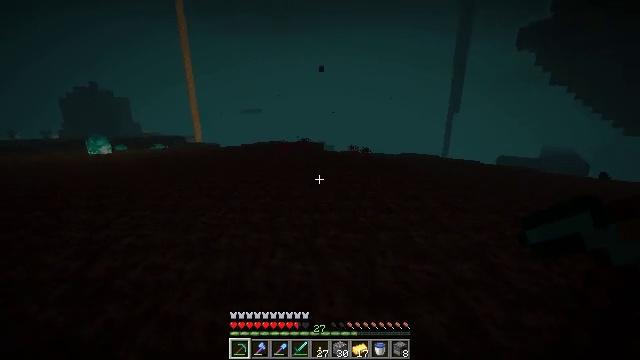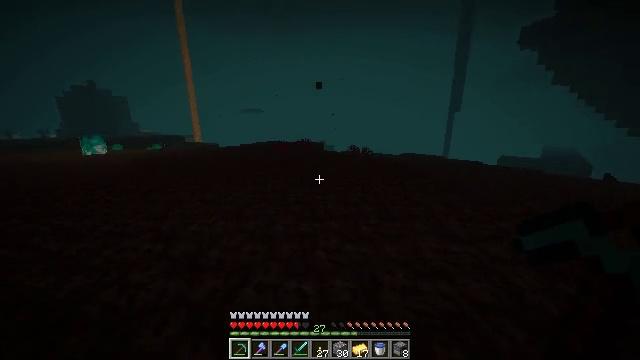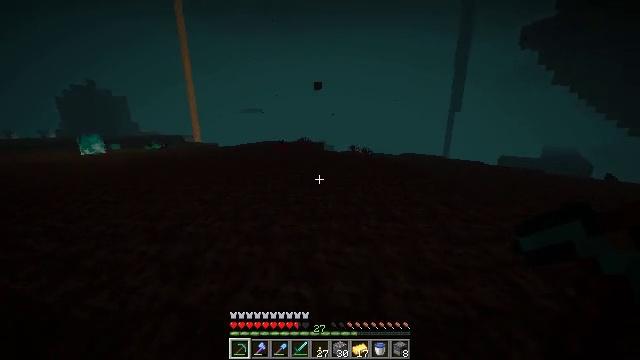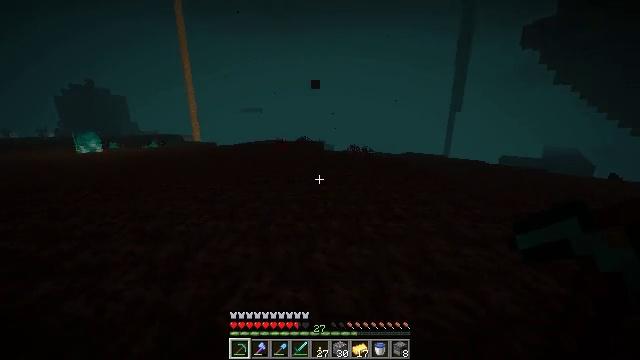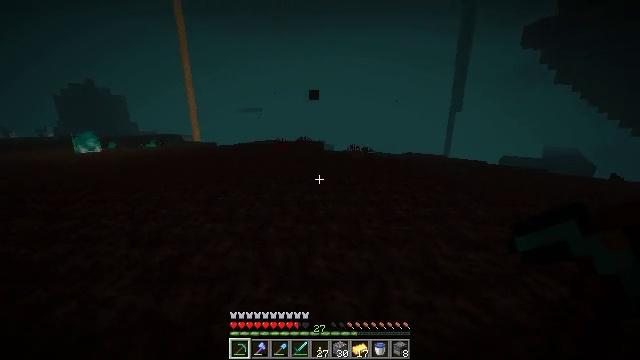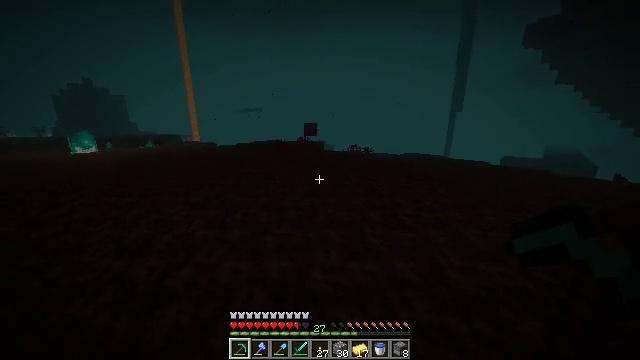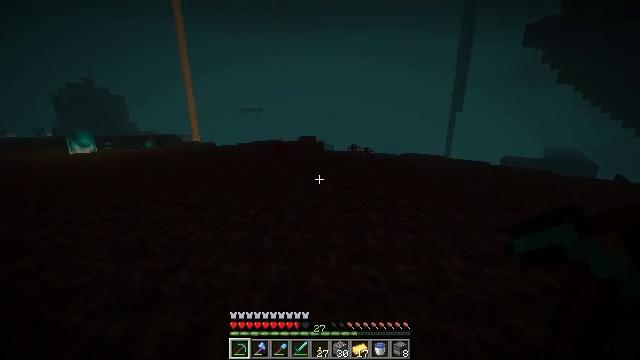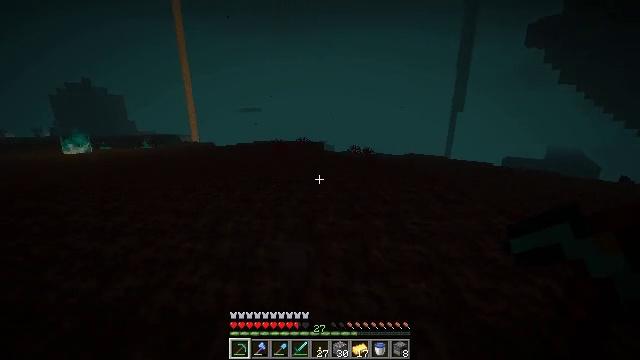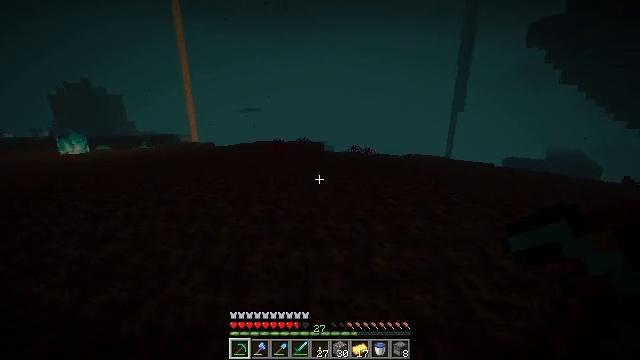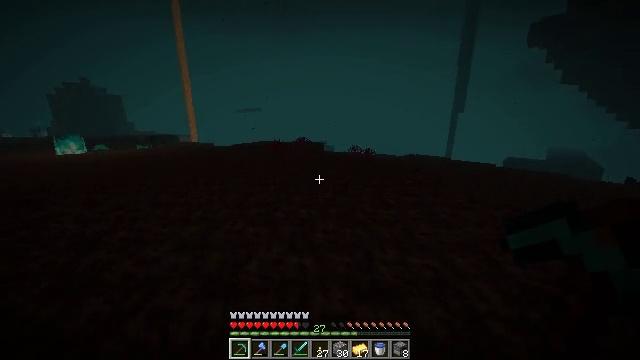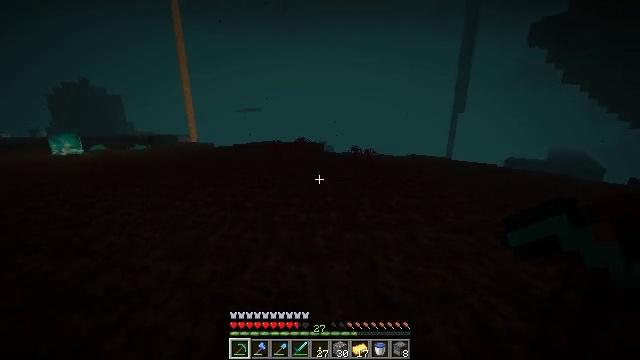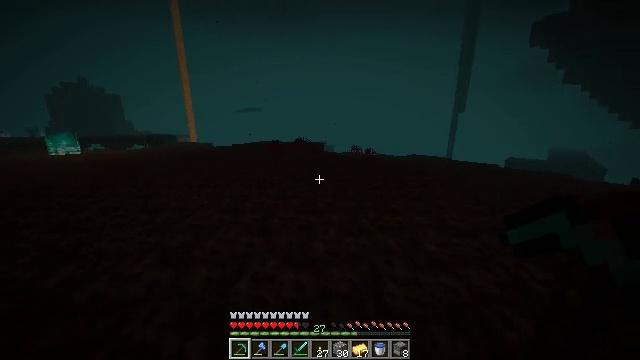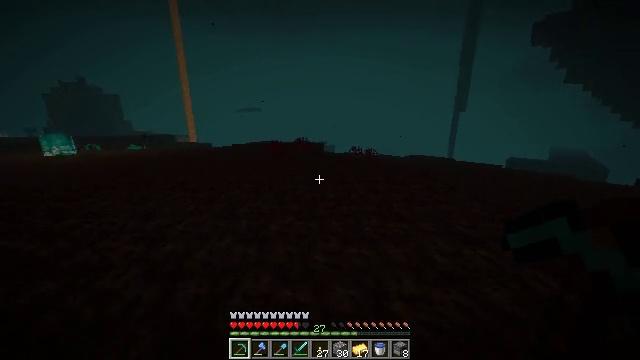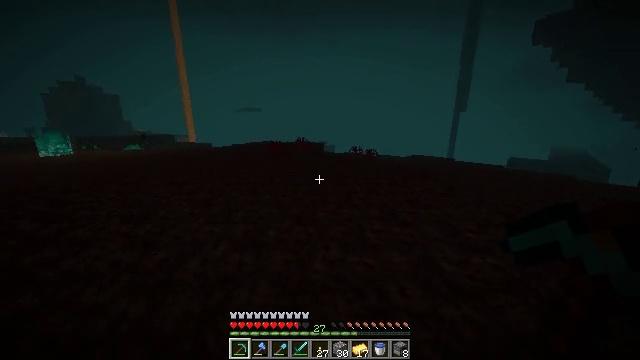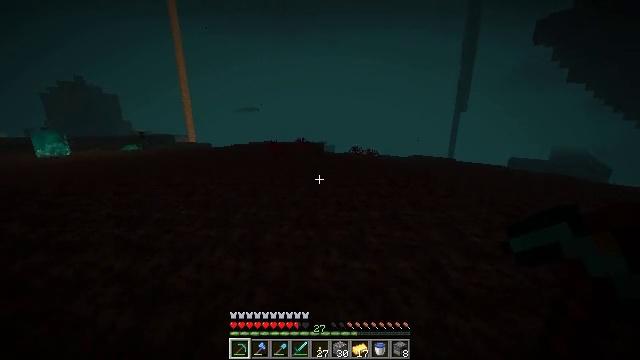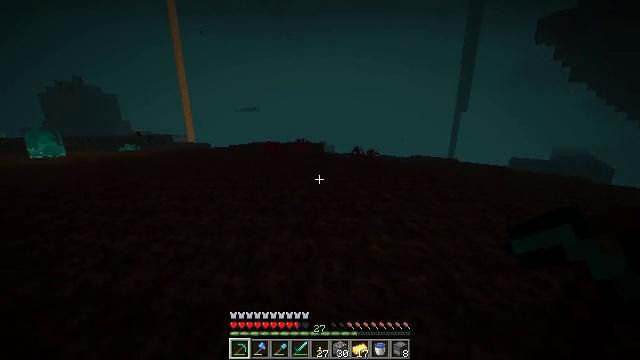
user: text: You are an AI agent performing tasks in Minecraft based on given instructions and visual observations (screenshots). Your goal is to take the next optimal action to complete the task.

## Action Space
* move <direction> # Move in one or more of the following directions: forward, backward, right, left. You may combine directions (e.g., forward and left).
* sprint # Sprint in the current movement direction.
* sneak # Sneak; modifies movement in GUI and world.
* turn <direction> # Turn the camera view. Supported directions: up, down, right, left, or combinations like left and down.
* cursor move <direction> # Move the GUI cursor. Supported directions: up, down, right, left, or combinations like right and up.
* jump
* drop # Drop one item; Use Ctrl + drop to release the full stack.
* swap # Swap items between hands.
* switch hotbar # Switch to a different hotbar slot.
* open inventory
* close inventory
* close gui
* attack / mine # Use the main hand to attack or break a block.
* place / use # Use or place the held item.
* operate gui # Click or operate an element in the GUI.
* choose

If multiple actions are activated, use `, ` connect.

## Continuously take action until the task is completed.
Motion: motion action
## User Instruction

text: Harvest crimson roots from the Nether terrain.
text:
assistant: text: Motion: move forward, sprint
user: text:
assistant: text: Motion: move forward, sprint
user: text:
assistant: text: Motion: move forward, sprint
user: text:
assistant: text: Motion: move forward, sprint
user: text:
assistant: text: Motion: move forward, sprint
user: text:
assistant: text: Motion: move forward, sprint
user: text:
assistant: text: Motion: move forward, sprint
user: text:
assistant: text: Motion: move forward, sprint
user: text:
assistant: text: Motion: move forward, sprint
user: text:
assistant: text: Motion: move forward, sprint
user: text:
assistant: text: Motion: move forward, sprint
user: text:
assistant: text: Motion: move forward, sprint
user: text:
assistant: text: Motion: move forward, sprint
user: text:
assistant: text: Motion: move forward, sprint
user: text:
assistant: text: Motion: move forward, sprint
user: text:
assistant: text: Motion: move forward, sprint
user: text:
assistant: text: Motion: move forward, sprint
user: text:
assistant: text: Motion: move forward, sprint
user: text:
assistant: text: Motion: move forward, sprint
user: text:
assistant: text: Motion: move forward, sprint
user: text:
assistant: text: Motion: move forward, sprint
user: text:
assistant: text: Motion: move forward, sprint
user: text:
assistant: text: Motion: move forward, sprint
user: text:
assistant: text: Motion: move forward, sprint
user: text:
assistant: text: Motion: move forward, sprint
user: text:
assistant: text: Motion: move forward, sprint
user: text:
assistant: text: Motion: move forward, sprint
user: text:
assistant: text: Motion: move forward, sprint
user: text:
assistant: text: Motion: move forward, sprint
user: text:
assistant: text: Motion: move forward, sprint